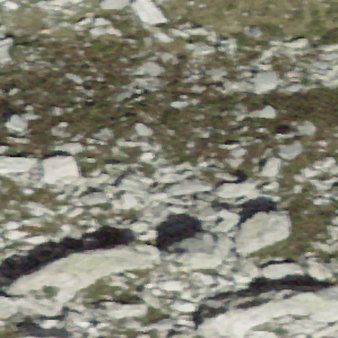
Label: bouldering_area